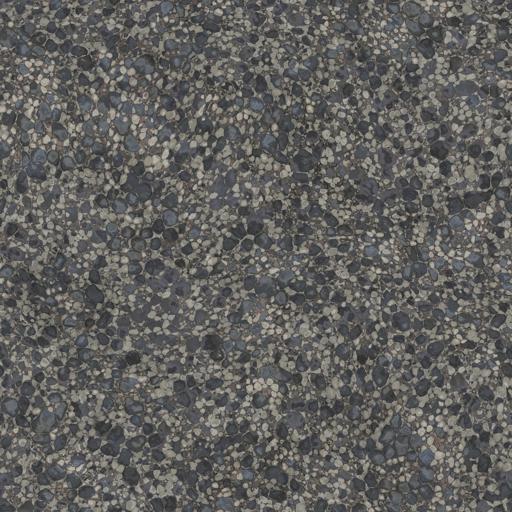
Tags: gravel ground pebbles river rocks